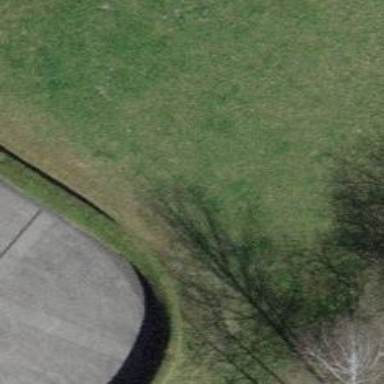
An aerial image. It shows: Path.